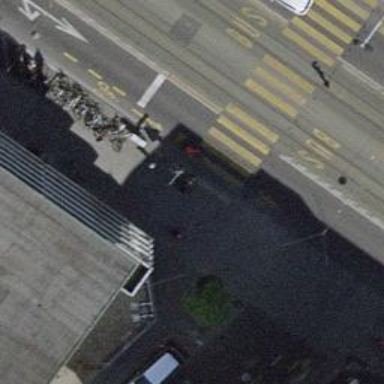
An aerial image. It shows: Marked crossing with zebra stripes on the road.